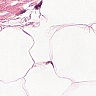
Metastatic tissue present: no